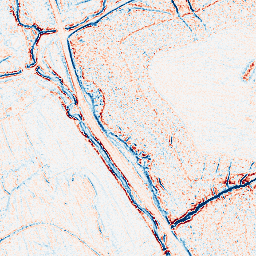
Category: edge_preserving
Decomposition family: bilateral
Decomposition parameters: d: 5
sigma_color: 150
sigma_space: 75
Upsampling method: linear_exact
Upsampling parameters: scale: 4
Upsampling scale: 4